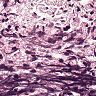
Metastatic tissue present: no